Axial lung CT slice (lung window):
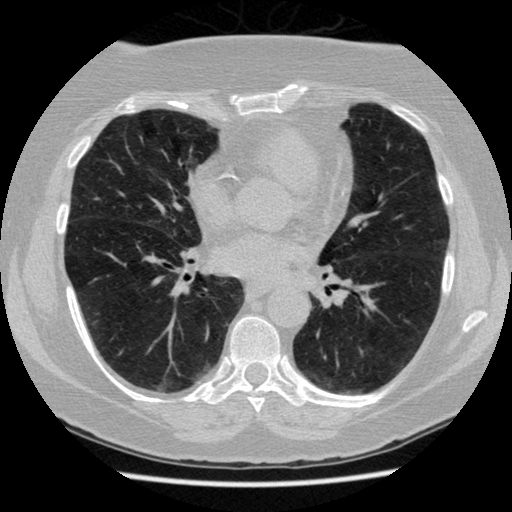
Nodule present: no